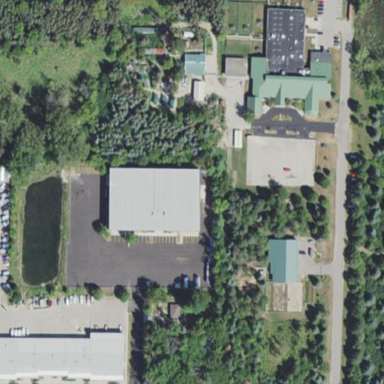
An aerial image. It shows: Animal shelter.